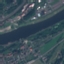
Land use / land cover class: River